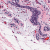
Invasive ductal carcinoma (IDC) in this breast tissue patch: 0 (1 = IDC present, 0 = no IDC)